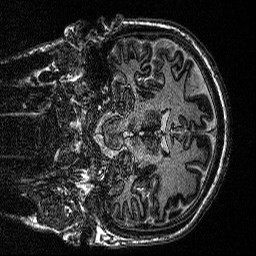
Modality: MP2RAGE
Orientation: coronal
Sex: male
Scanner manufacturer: siemens
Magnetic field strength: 3 T
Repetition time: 5 s
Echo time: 0.00292 s